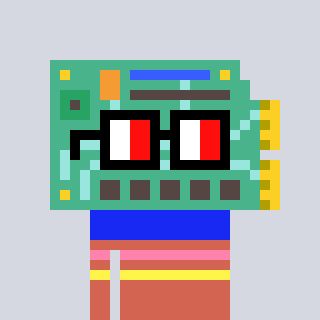
a pixel art character with square glasses with black frames and red eyes, a chipboard-shaped head and a peachy-colored body on a cool background